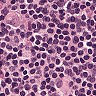
Metastatic tissue present: yes